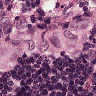
Metastatic tissue present: yes